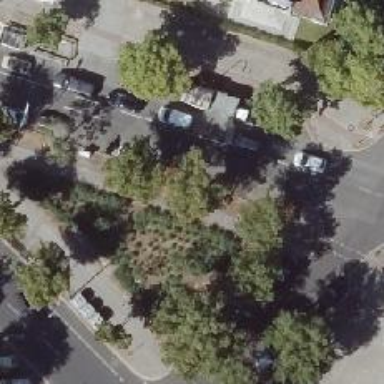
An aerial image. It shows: Beautiful avenue lined with deciduous broadleaved trees.